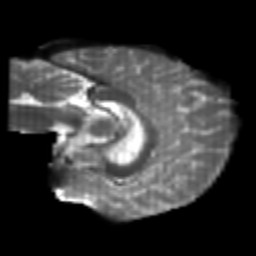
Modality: T2w
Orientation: sagittal
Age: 24
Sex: female
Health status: healthy
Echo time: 0.074 s